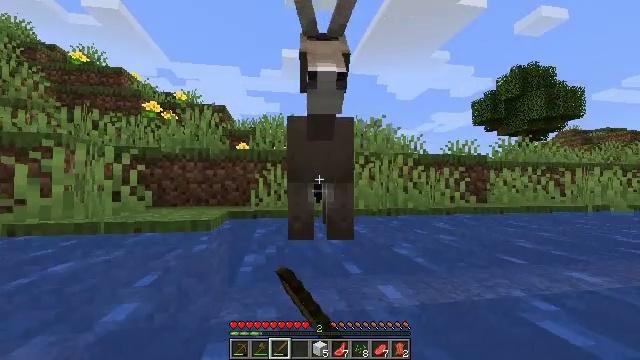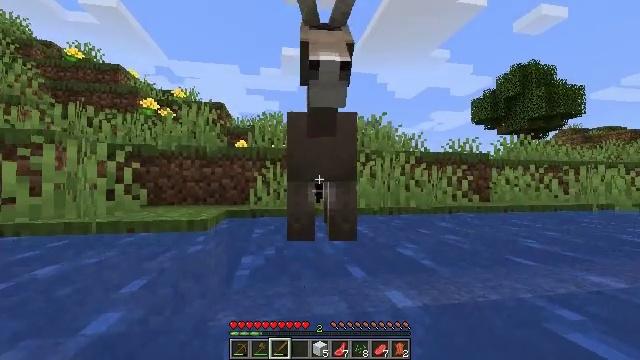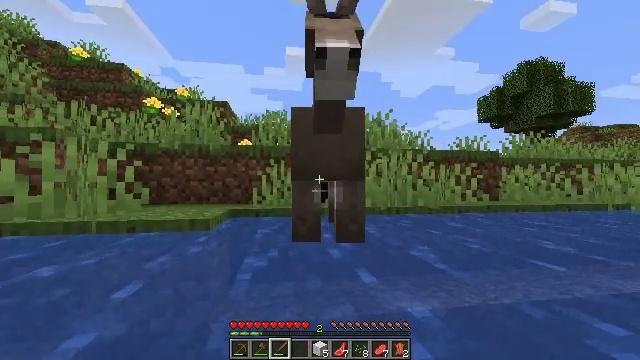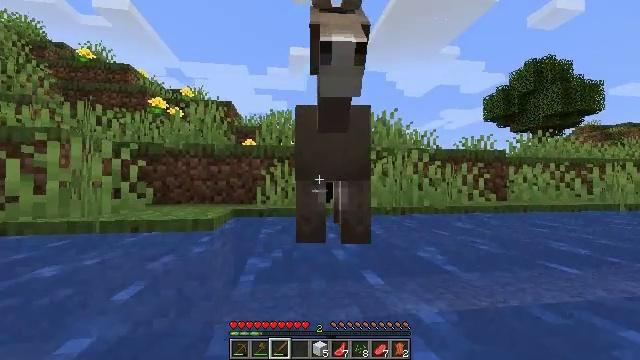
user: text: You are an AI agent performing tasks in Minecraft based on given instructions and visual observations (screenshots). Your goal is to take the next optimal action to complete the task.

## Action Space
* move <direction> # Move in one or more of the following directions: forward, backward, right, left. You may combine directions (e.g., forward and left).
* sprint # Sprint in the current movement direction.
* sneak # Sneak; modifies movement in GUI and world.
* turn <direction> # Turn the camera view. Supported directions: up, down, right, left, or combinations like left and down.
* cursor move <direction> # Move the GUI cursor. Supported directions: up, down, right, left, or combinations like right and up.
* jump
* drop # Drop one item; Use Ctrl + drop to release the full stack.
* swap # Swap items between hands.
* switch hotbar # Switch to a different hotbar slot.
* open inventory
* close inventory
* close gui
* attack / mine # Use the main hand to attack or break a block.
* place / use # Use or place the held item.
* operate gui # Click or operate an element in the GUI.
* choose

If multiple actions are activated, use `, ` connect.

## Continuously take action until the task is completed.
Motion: motion action
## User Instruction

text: Combat the donkey.
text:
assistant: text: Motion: move forward, attack / mine
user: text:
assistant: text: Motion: move forward, attack / mine
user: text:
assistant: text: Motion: move forward
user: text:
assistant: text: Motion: no_op